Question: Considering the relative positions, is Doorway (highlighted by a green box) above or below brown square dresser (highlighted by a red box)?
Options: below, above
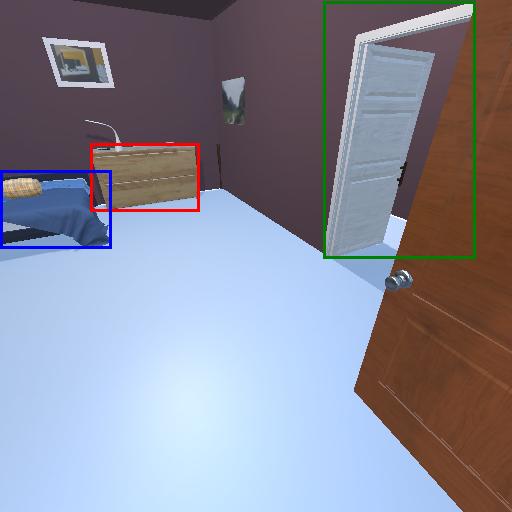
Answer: below